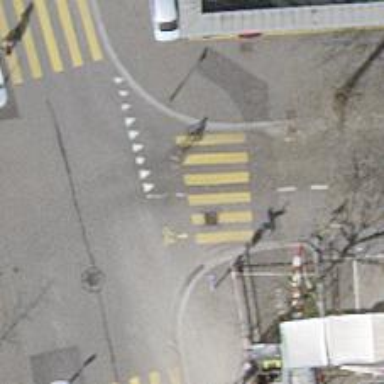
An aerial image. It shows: Uncontrolled zebra crossing with notable zebra markings.